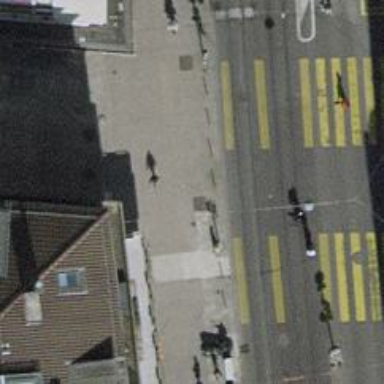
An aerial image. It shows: Bollard barrier.